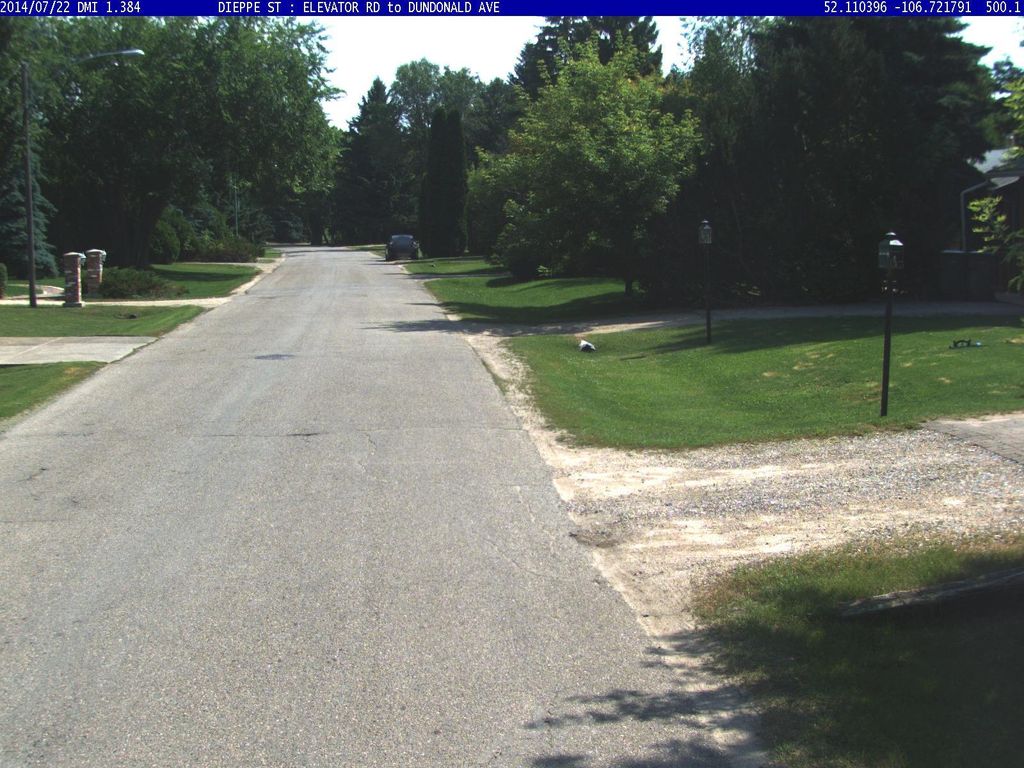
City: saskatoon